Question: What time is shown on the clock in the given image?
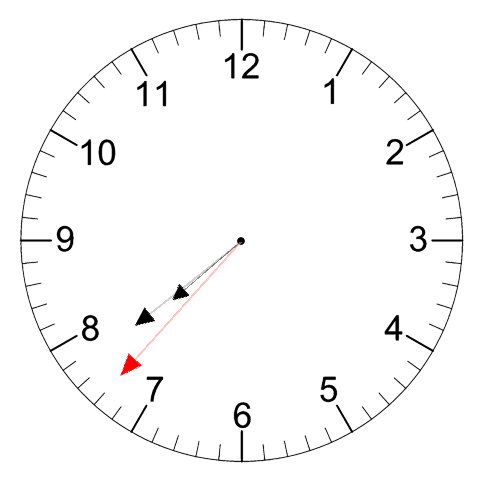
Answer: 07:38:37